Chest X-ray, PA view. Patient: 32 years old, sex F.
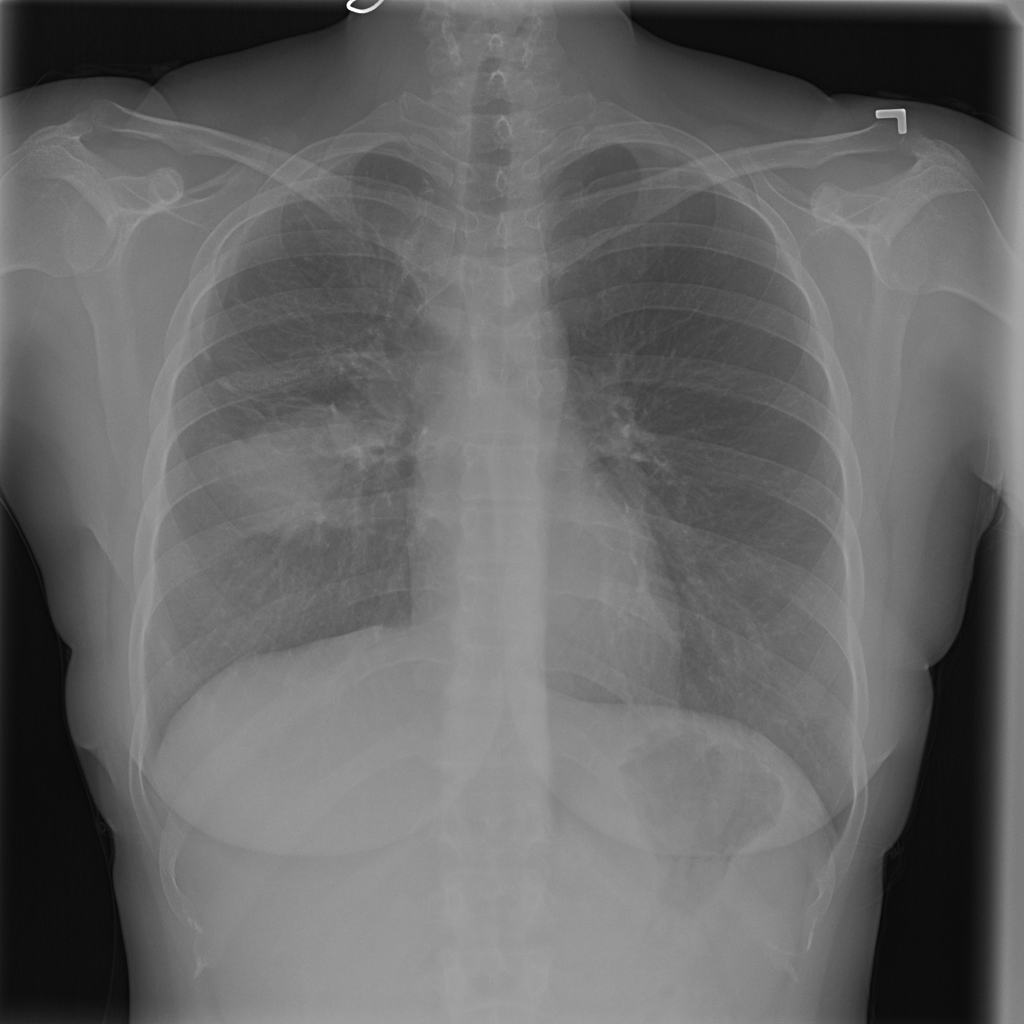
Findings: Mass